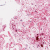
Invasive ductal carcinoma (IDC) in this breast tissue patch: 0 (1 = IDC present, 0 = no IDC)